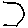
Label: hexagon